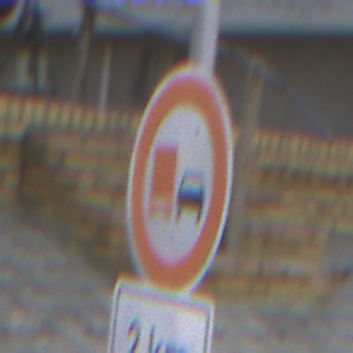
Verkehrszeichen: UeberholverbotKraftfahrzeuge
Zusatzzeichen unten: Entfernungsangaben2
Umgebung: Outdoor, Beach
Tageszeit: SunriseSunset
Wetter: Overcast
Licht: Natural
Jahreszeit: NotSpecified
Kontrast: LowContrast